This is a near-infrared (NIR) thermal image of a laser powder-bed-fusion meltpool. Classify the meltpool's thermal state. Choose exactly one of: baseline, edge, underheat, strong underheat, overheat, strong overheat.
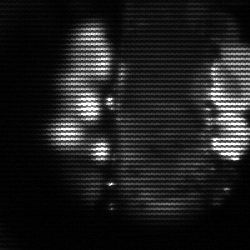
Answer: strong underheat